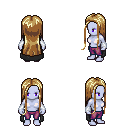
a pixel art fantasy rpg character, female body template, dark elf, purple skin, black cape, magenta pants, blonde extra-long hairstyle, white cloth bracers, four views (front, back, left, right), 2x2 character sprite sheet, small pixel art, hard edges, no anti-aliasing